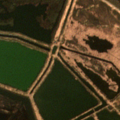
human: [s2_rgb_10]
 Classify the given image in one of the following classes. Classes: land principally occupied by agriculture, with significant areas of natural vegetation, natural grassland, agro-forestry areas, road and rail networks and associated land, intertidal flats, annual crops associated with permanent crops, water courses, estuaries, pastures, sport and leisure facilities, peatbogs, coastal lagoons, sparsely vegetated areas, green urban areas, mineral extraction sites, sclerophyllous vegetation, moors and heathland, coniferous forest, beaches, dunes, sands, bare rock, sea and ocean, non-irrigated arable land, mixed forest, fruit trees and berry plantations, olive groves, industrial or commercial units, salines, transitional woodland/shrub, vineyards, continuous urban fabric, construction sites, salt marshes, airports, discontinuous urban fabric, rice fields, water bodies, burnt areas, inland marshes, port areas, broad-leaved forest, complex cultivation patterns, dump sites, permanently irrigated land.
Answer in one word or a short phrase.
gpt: pastures, transitional woodland/shrub, water courses, water bodies